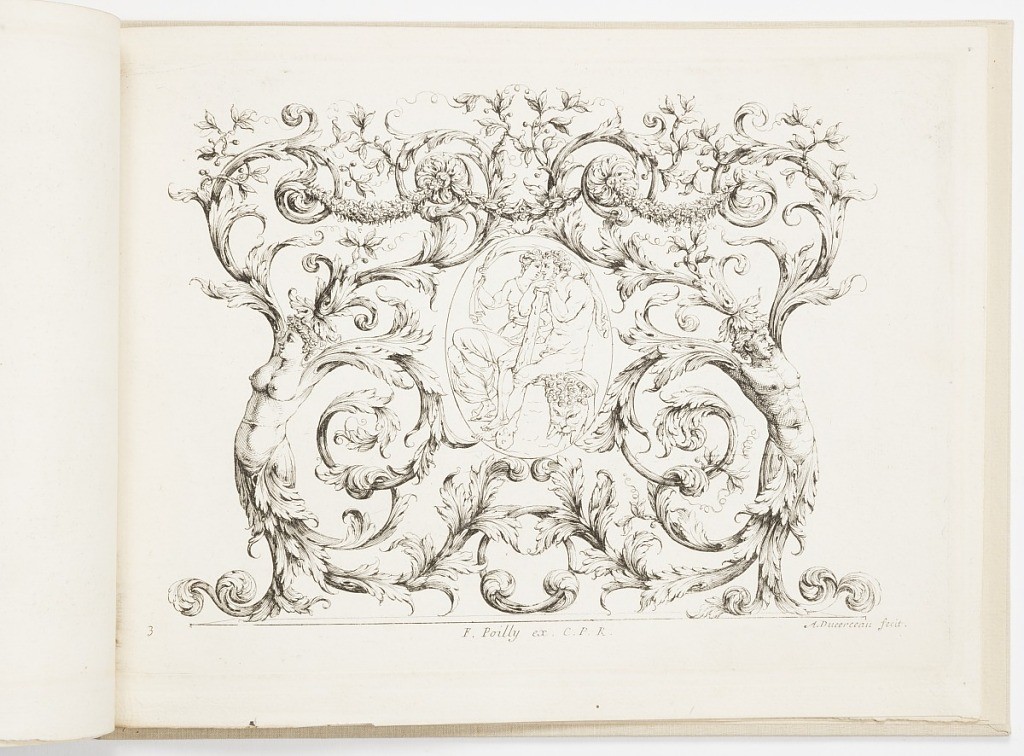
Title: Ornament Design with Hercules
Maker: Paul Androuet Du Cerceau, French, 1623/30 – 1710
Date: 1669–93
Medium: Etching on laid paper
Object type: Print
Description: Third plate from a series of six ornament plates featuring mythological scenes. An oval medallion in the center depicts Hercules seated next to a female figure. Foliate scroll arabesques surround the medallion, featuring acanthus leaves, rosettes, garlands of flowers and fleurons, branches of leaves and berries, and two herm figures, sprouting acanthus leaf scrolls from their limbs and head. The plate is numbered and signed.